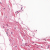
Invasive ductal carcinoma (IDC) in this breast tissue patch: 0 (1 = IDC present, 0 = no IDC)